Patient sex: M
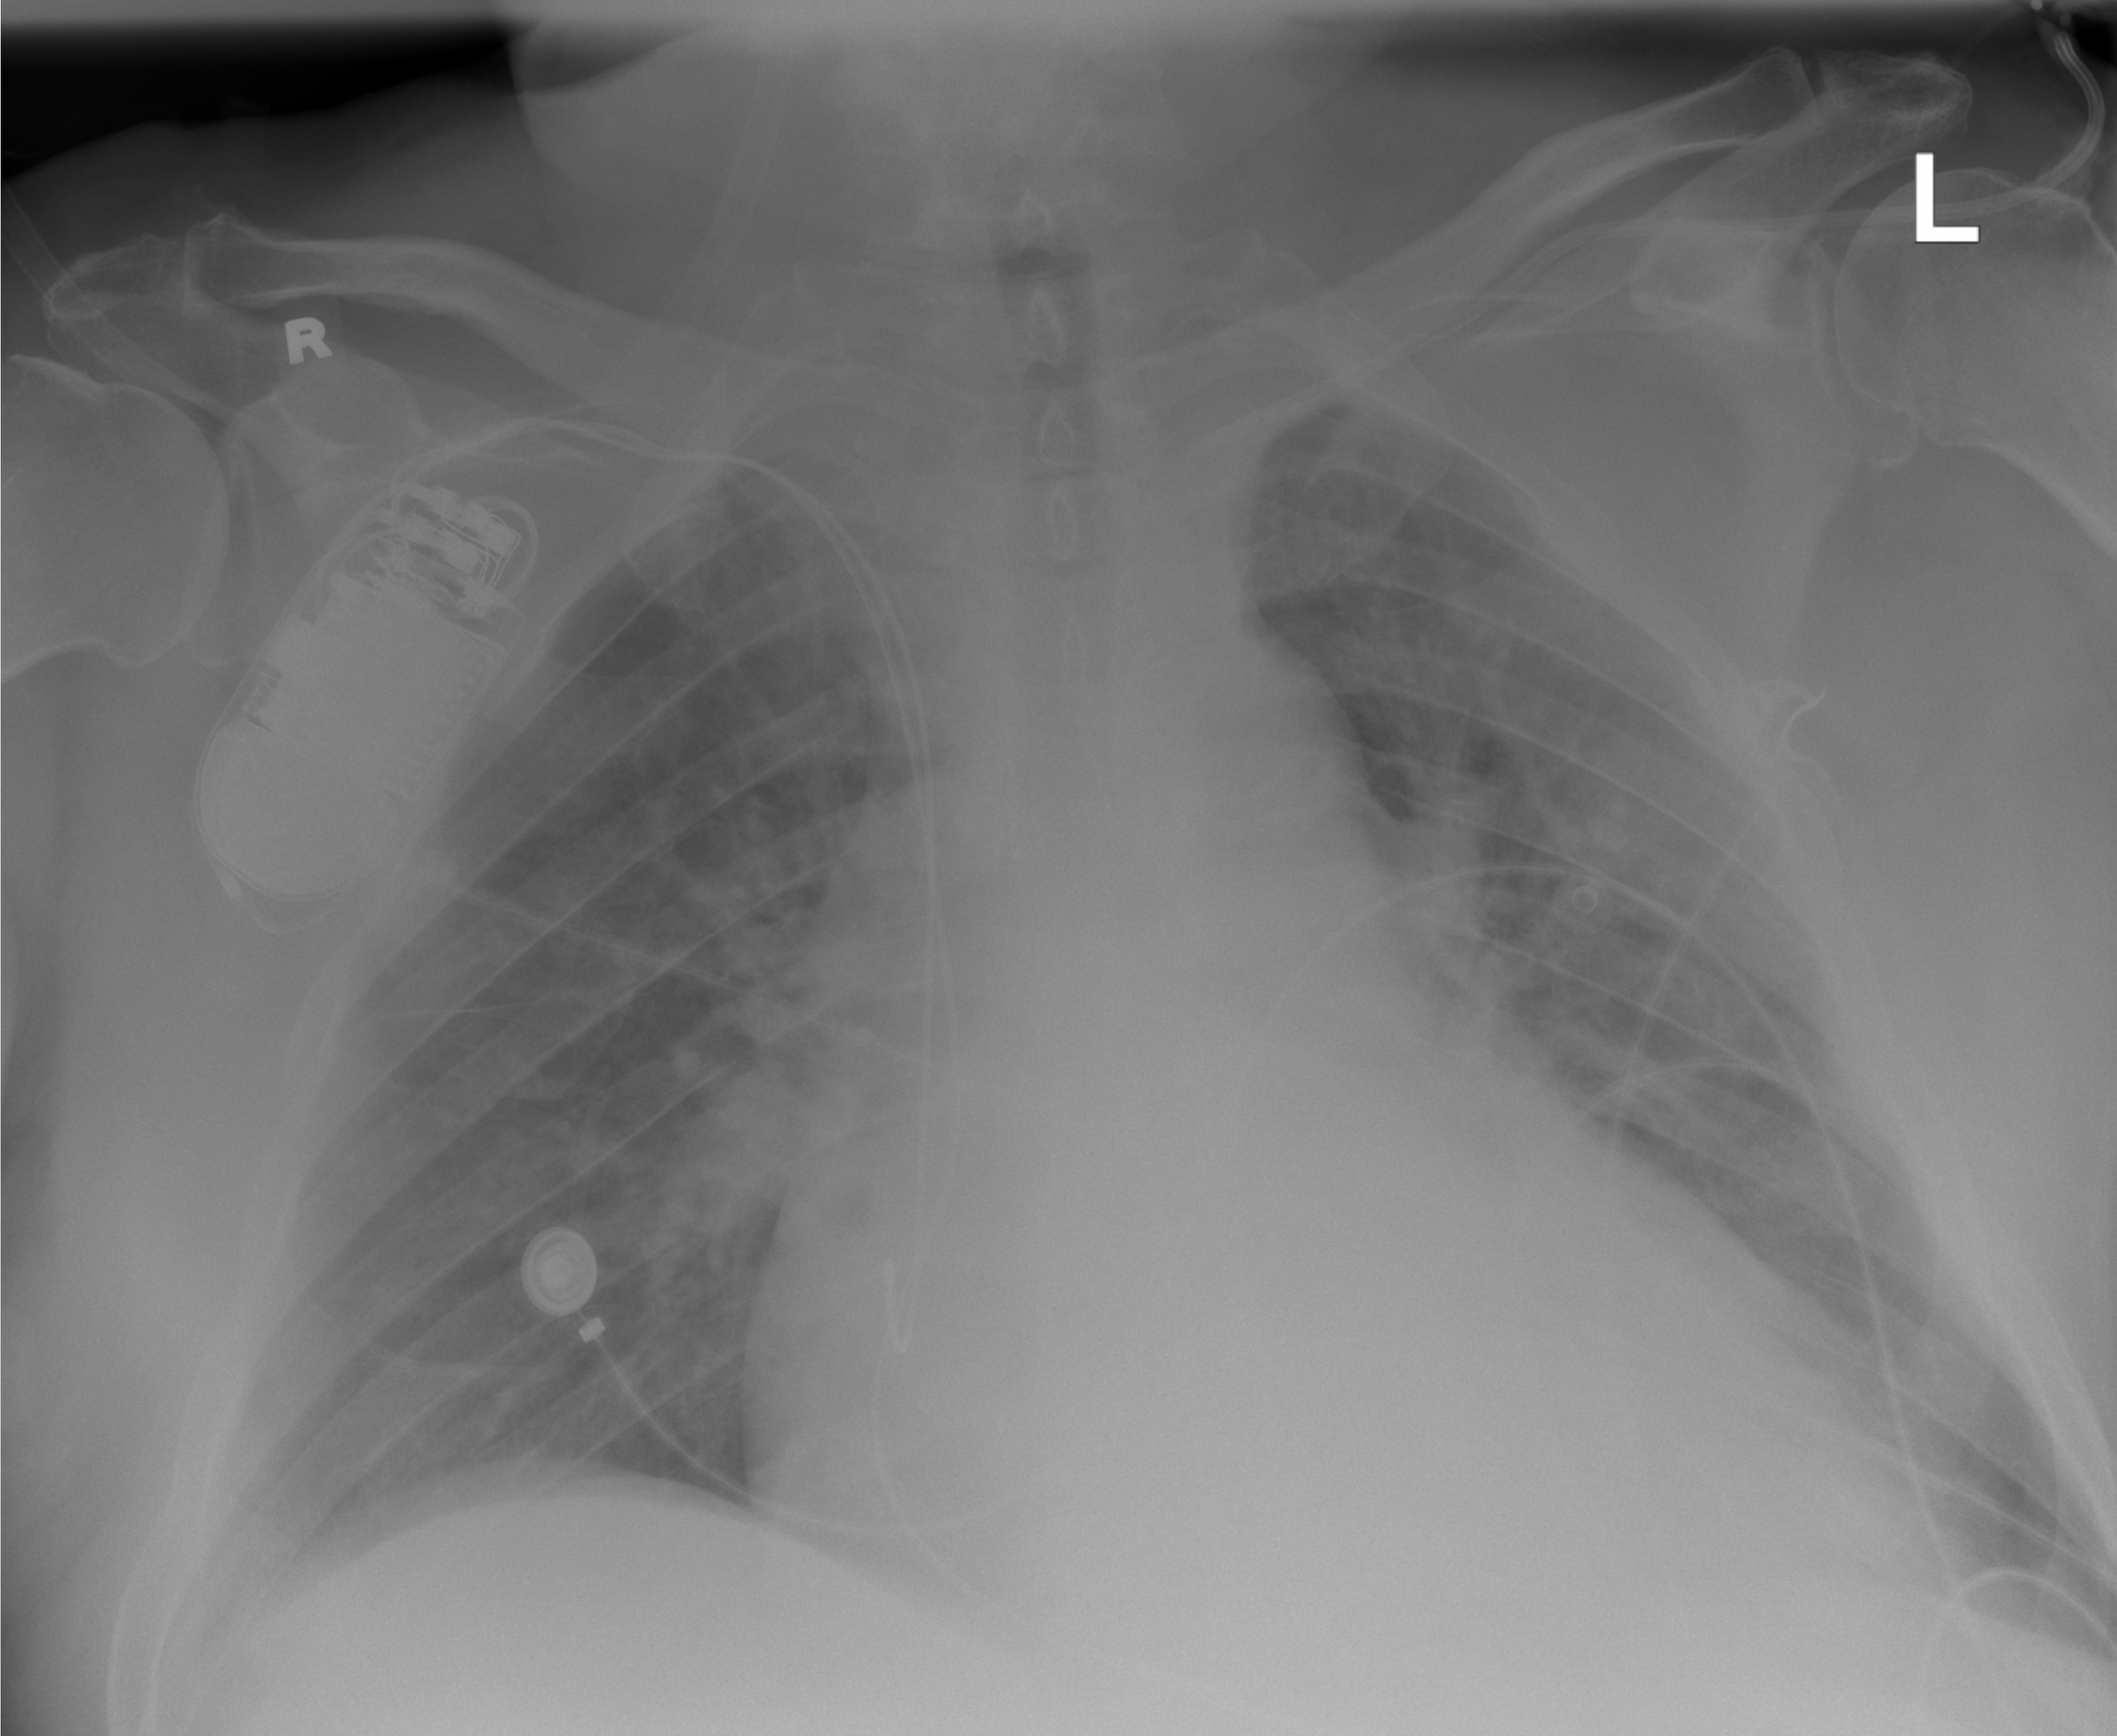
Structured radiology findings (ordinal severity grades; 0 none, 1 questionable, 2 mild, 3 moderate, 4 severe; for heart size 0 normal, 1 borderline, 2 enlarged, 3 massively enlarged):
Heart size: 2
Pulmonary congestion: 2
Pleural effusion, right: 0
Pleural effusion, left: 0
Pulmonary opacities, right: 0
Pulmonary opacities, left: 0
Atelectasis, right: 0
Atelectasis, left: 0